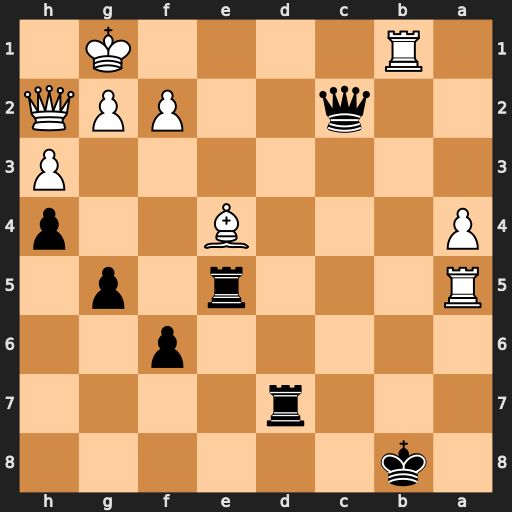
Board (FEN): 1k6/3r4/5p2/R3r1p1/P3B2p/7P/2q2PPQ/1R4K1
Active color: b
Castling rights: -
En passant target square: -
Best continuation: Qxb1+ Bxb1 Rd1#